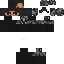
A female human skin with dark skin, wearing brown helmet dressed in a black hoodie and black pants, featuring a closed mouth.